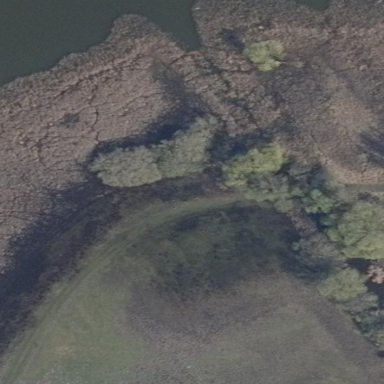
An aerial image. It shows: Beautiful wet meadow natural wetland.